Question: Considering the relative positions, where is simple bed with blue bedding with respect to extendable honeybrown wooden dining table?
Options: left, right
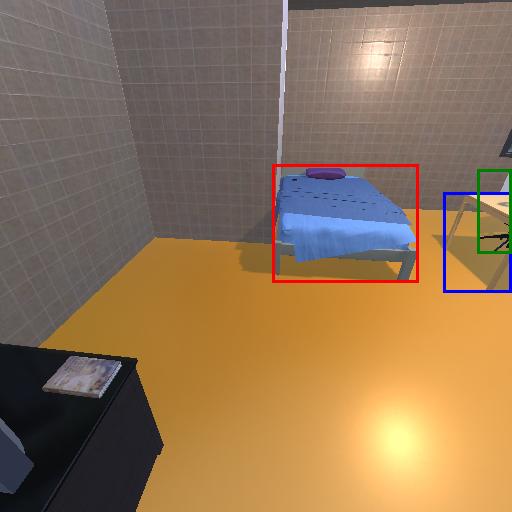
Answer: left